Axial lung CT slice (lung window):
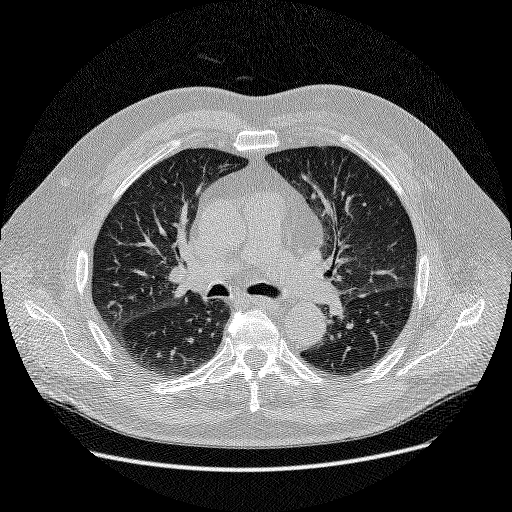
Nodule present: no